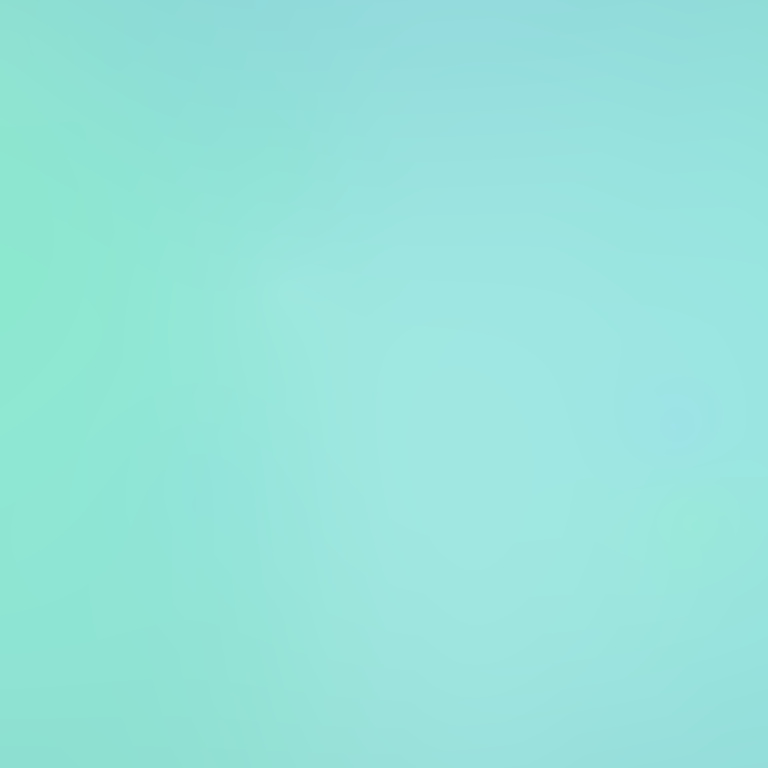
Abstract light effect, smooth gradient from soft teal to light cyan, calm atmosphere, diffuse light, no room, no furniture, no objects.